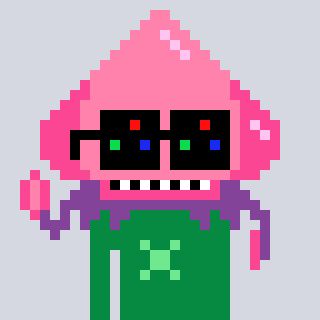
a pixel art character with square black sunglasses, a squid-shaped head and a green-colored body on a cool background